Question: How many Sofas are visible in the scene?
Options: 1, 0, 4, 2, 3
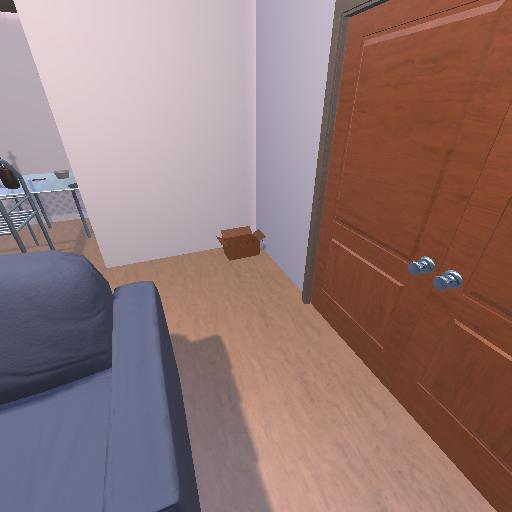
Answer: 1